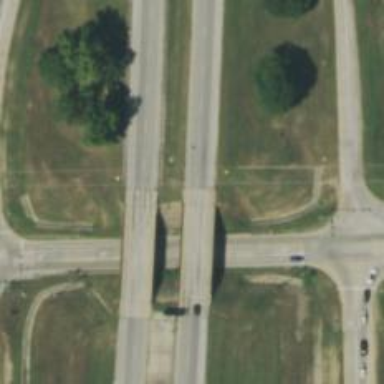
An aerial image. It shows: Bridge over motorway.